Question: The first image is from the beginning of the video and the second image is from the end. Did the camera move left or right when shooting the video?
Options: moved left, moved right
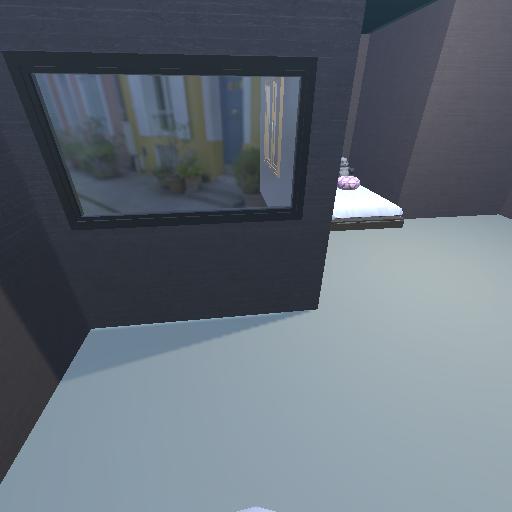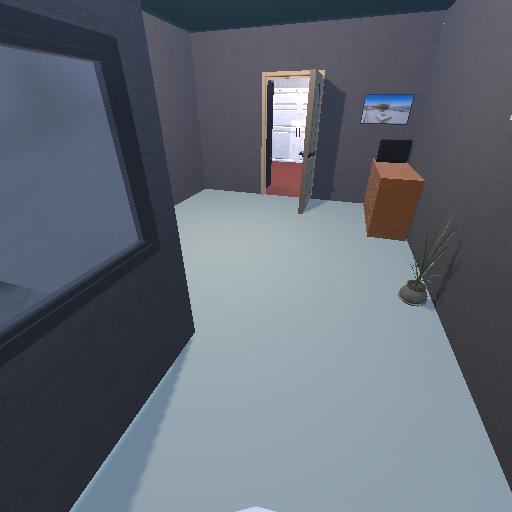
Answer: moved left